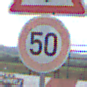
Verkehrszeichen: Geschwindigkeit50
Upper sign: SchneeOderEisglaette
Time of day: MorningAfternoon
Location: Outdoor (RoadRail)
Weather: PartlyCloudy
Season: NotSpecified
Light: Natural